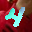
Label: 4